Interaction volume radius: 5 \u00c5
Interaction volume height: 10 \u00c5
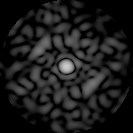
Disorder parameter: 0.828